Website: macys
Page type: customer-info-address
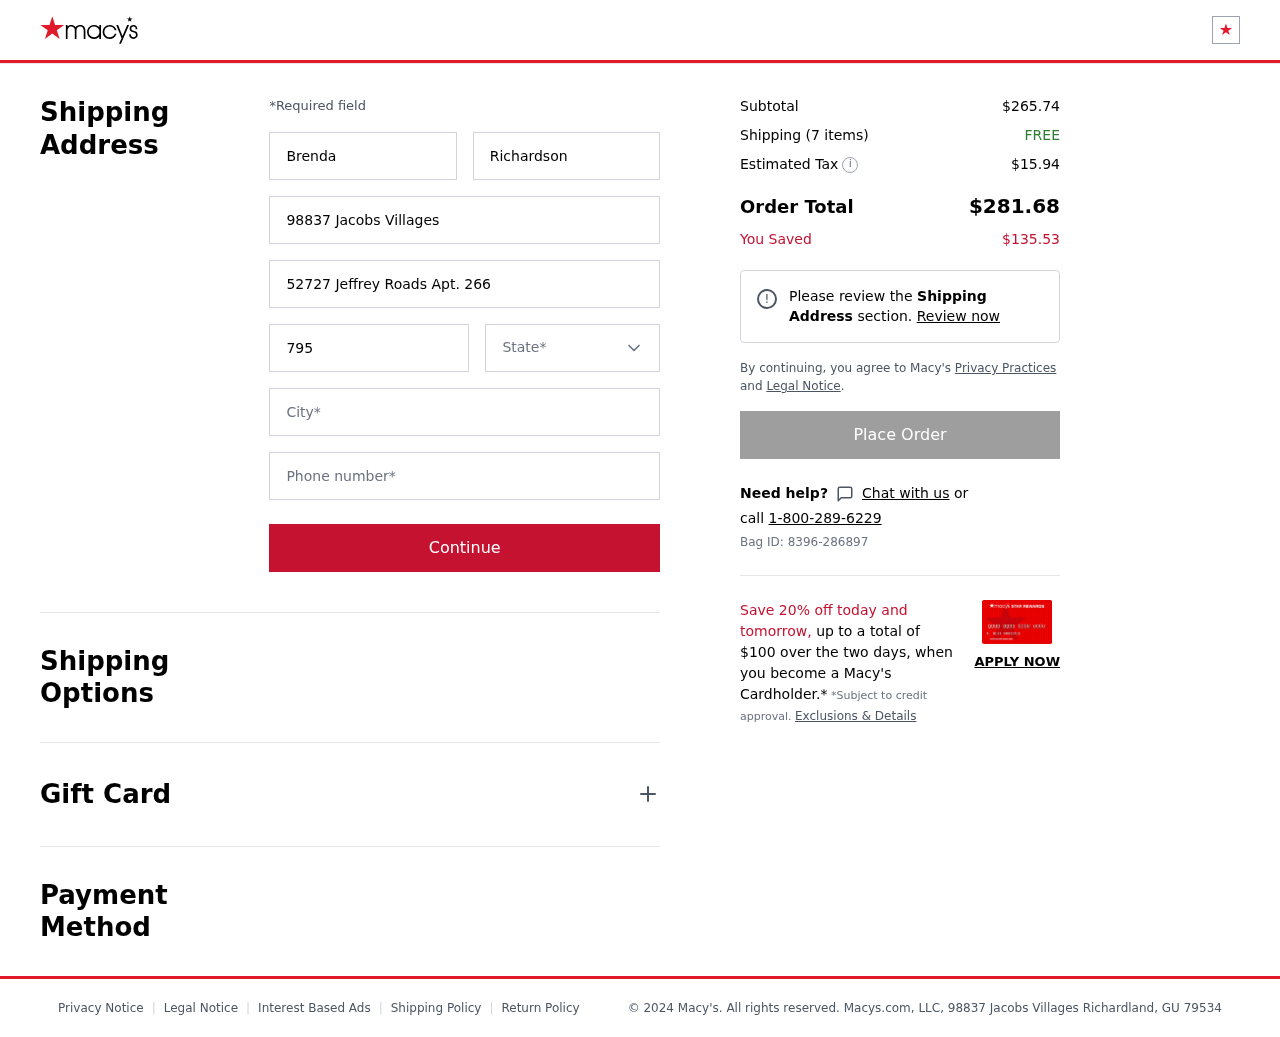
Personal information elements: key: PII_CITY
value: Richardland
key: PII_FIRSTNAME
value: Brenda
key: PII_LASTNAME
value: Richardson
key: PII_PHONE
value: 2713648881
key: PII_POSTCODE
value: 79534
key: PII_STATE
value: GU
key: PII_STREET
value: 98837 Jacobs Villages
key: PII_STREET2
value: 52727 Jeffrey Roads Apt. 266
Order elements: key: ORDER_SUBTOTAL
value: $265.74
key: ORDER_NUM_ITEMS
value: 7
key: ORDER_SHIPPING_COST
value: FREE
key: ORDER_TAX
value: $15.94
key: ORDER_TOTAL
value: $281.68
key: ORDER_SAVINGS
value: $135.53
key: ORDER_BAG_ID
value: Bag ID: 8396-286897